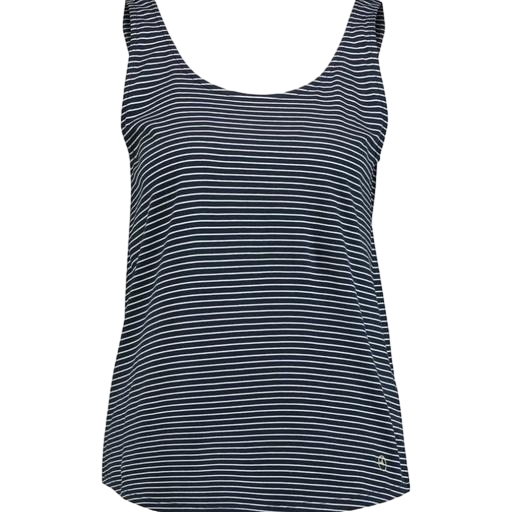
blue striped tank top, blue and white tank top, most reversible tank, white background